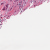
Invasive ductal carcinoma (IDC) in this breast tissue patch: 1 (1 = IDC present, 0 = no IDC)